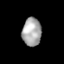
Tissue: lung
Cell type: Myeloid cells
Senescence score: 0.2262
Nuclear area (px): 522
Mean DAPI intensity: 169.927